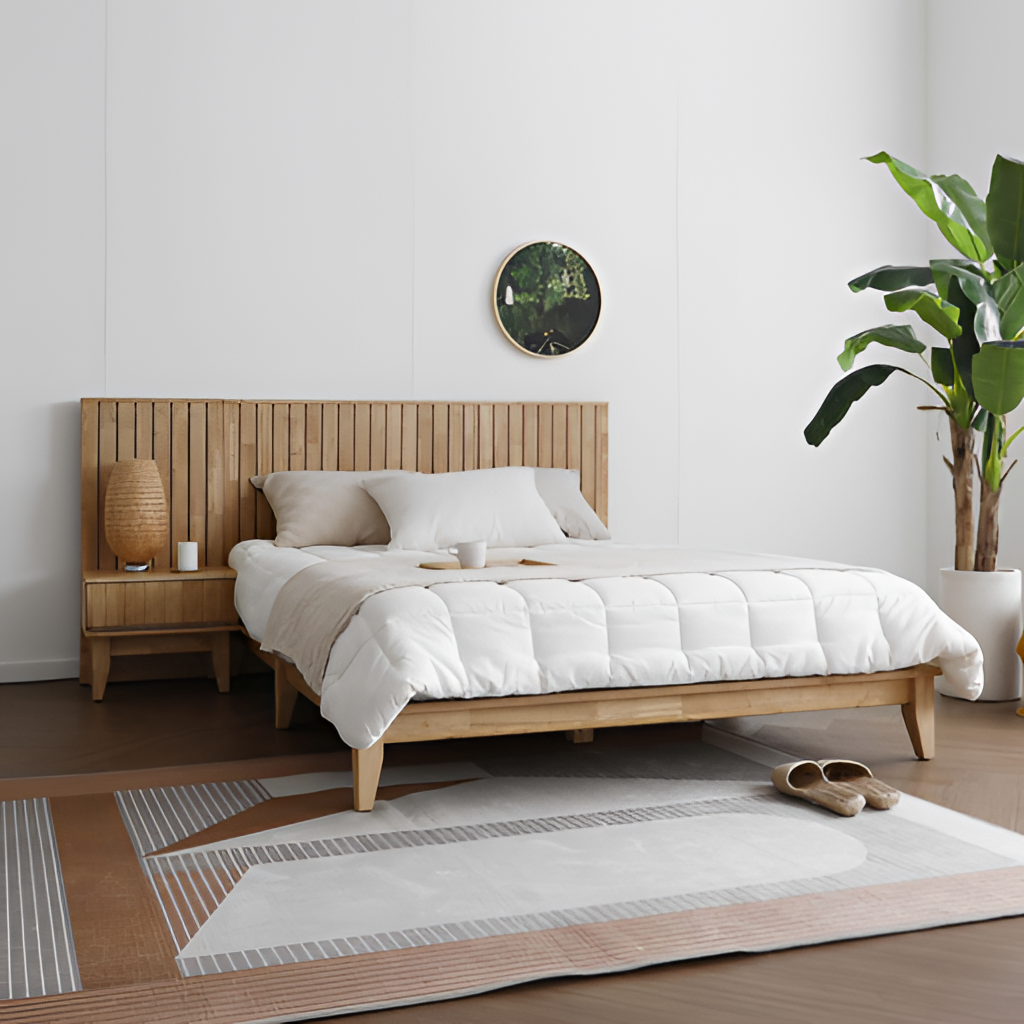
wood bed, bedroom, brown wood flooring, with plank pattern, contemporary, paint wallpaper, with solid pattern